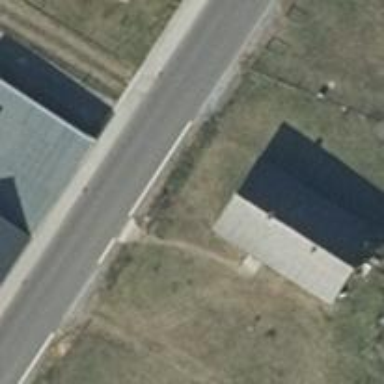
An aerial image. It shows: House with gabled roof oriented along. The roof is grey in color.